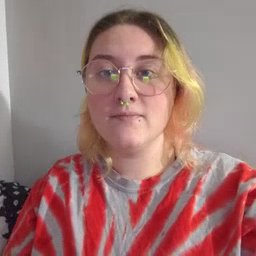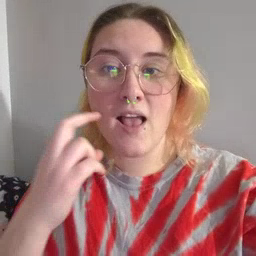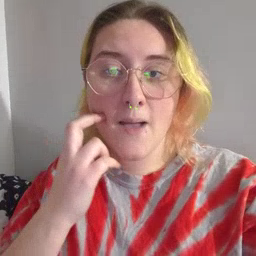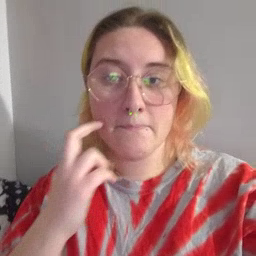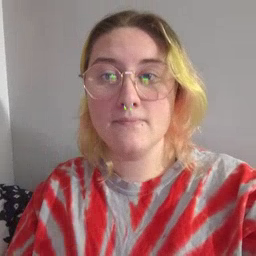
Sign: gum